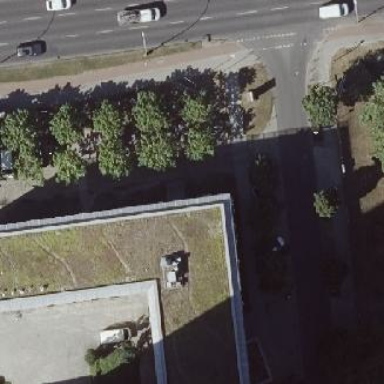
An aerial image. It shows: Parking available on the street side.